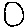
Label: circle